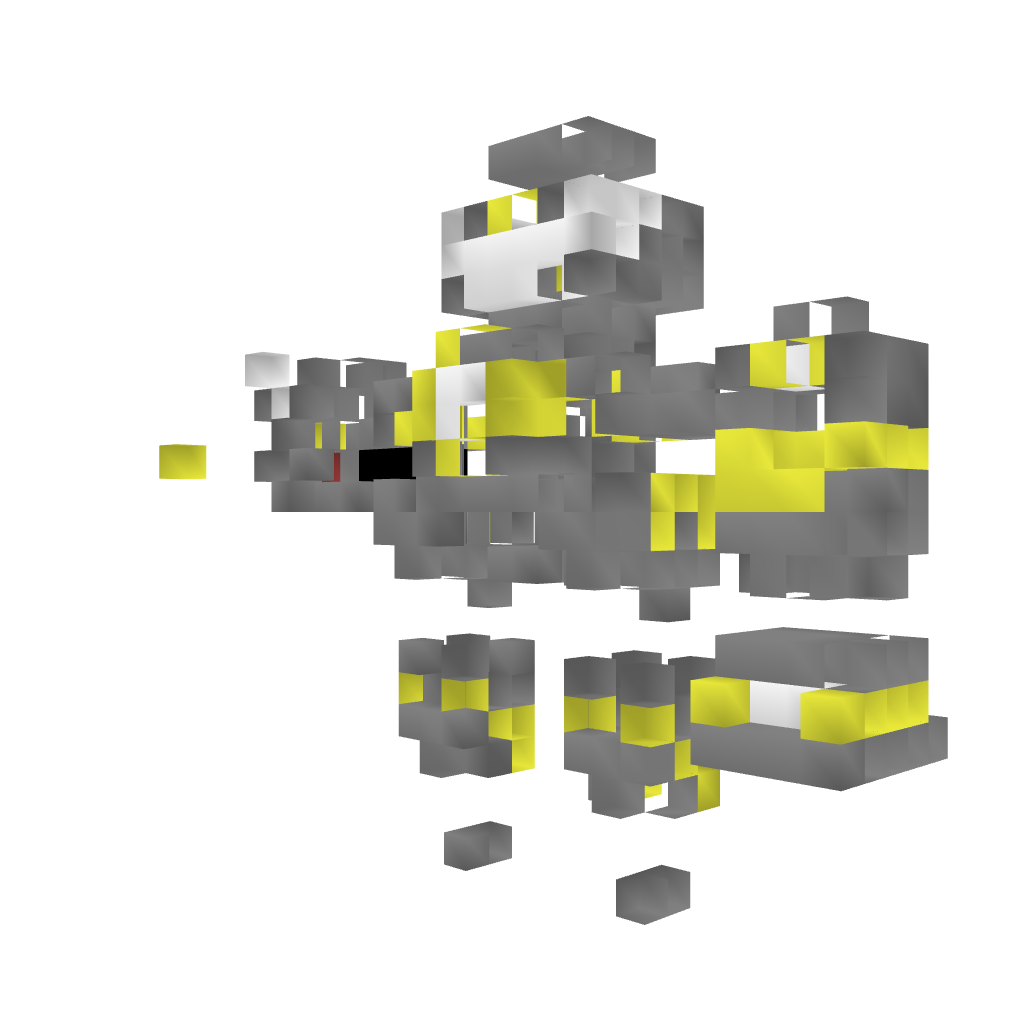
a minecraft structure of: Series A Mech 2 bad low quality